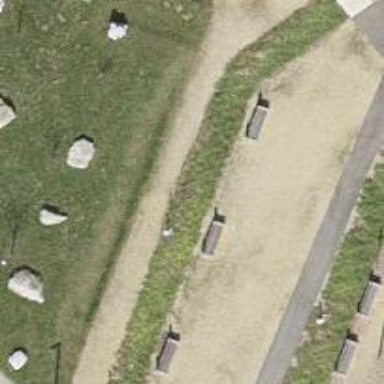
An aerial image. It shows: Bench.